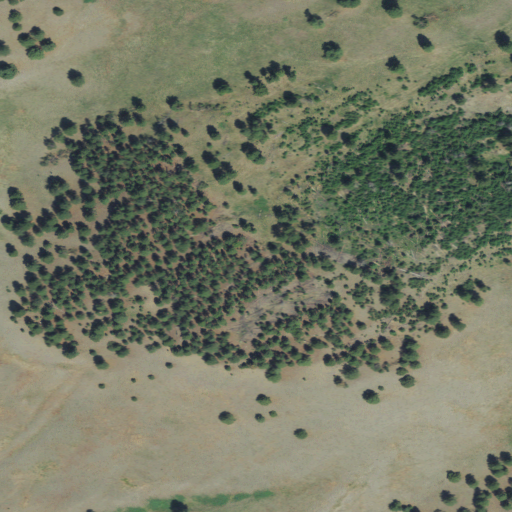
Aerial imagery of mountain in Montana named Timber Hill containing evergreen forest, grassland, and shrub